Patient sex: F
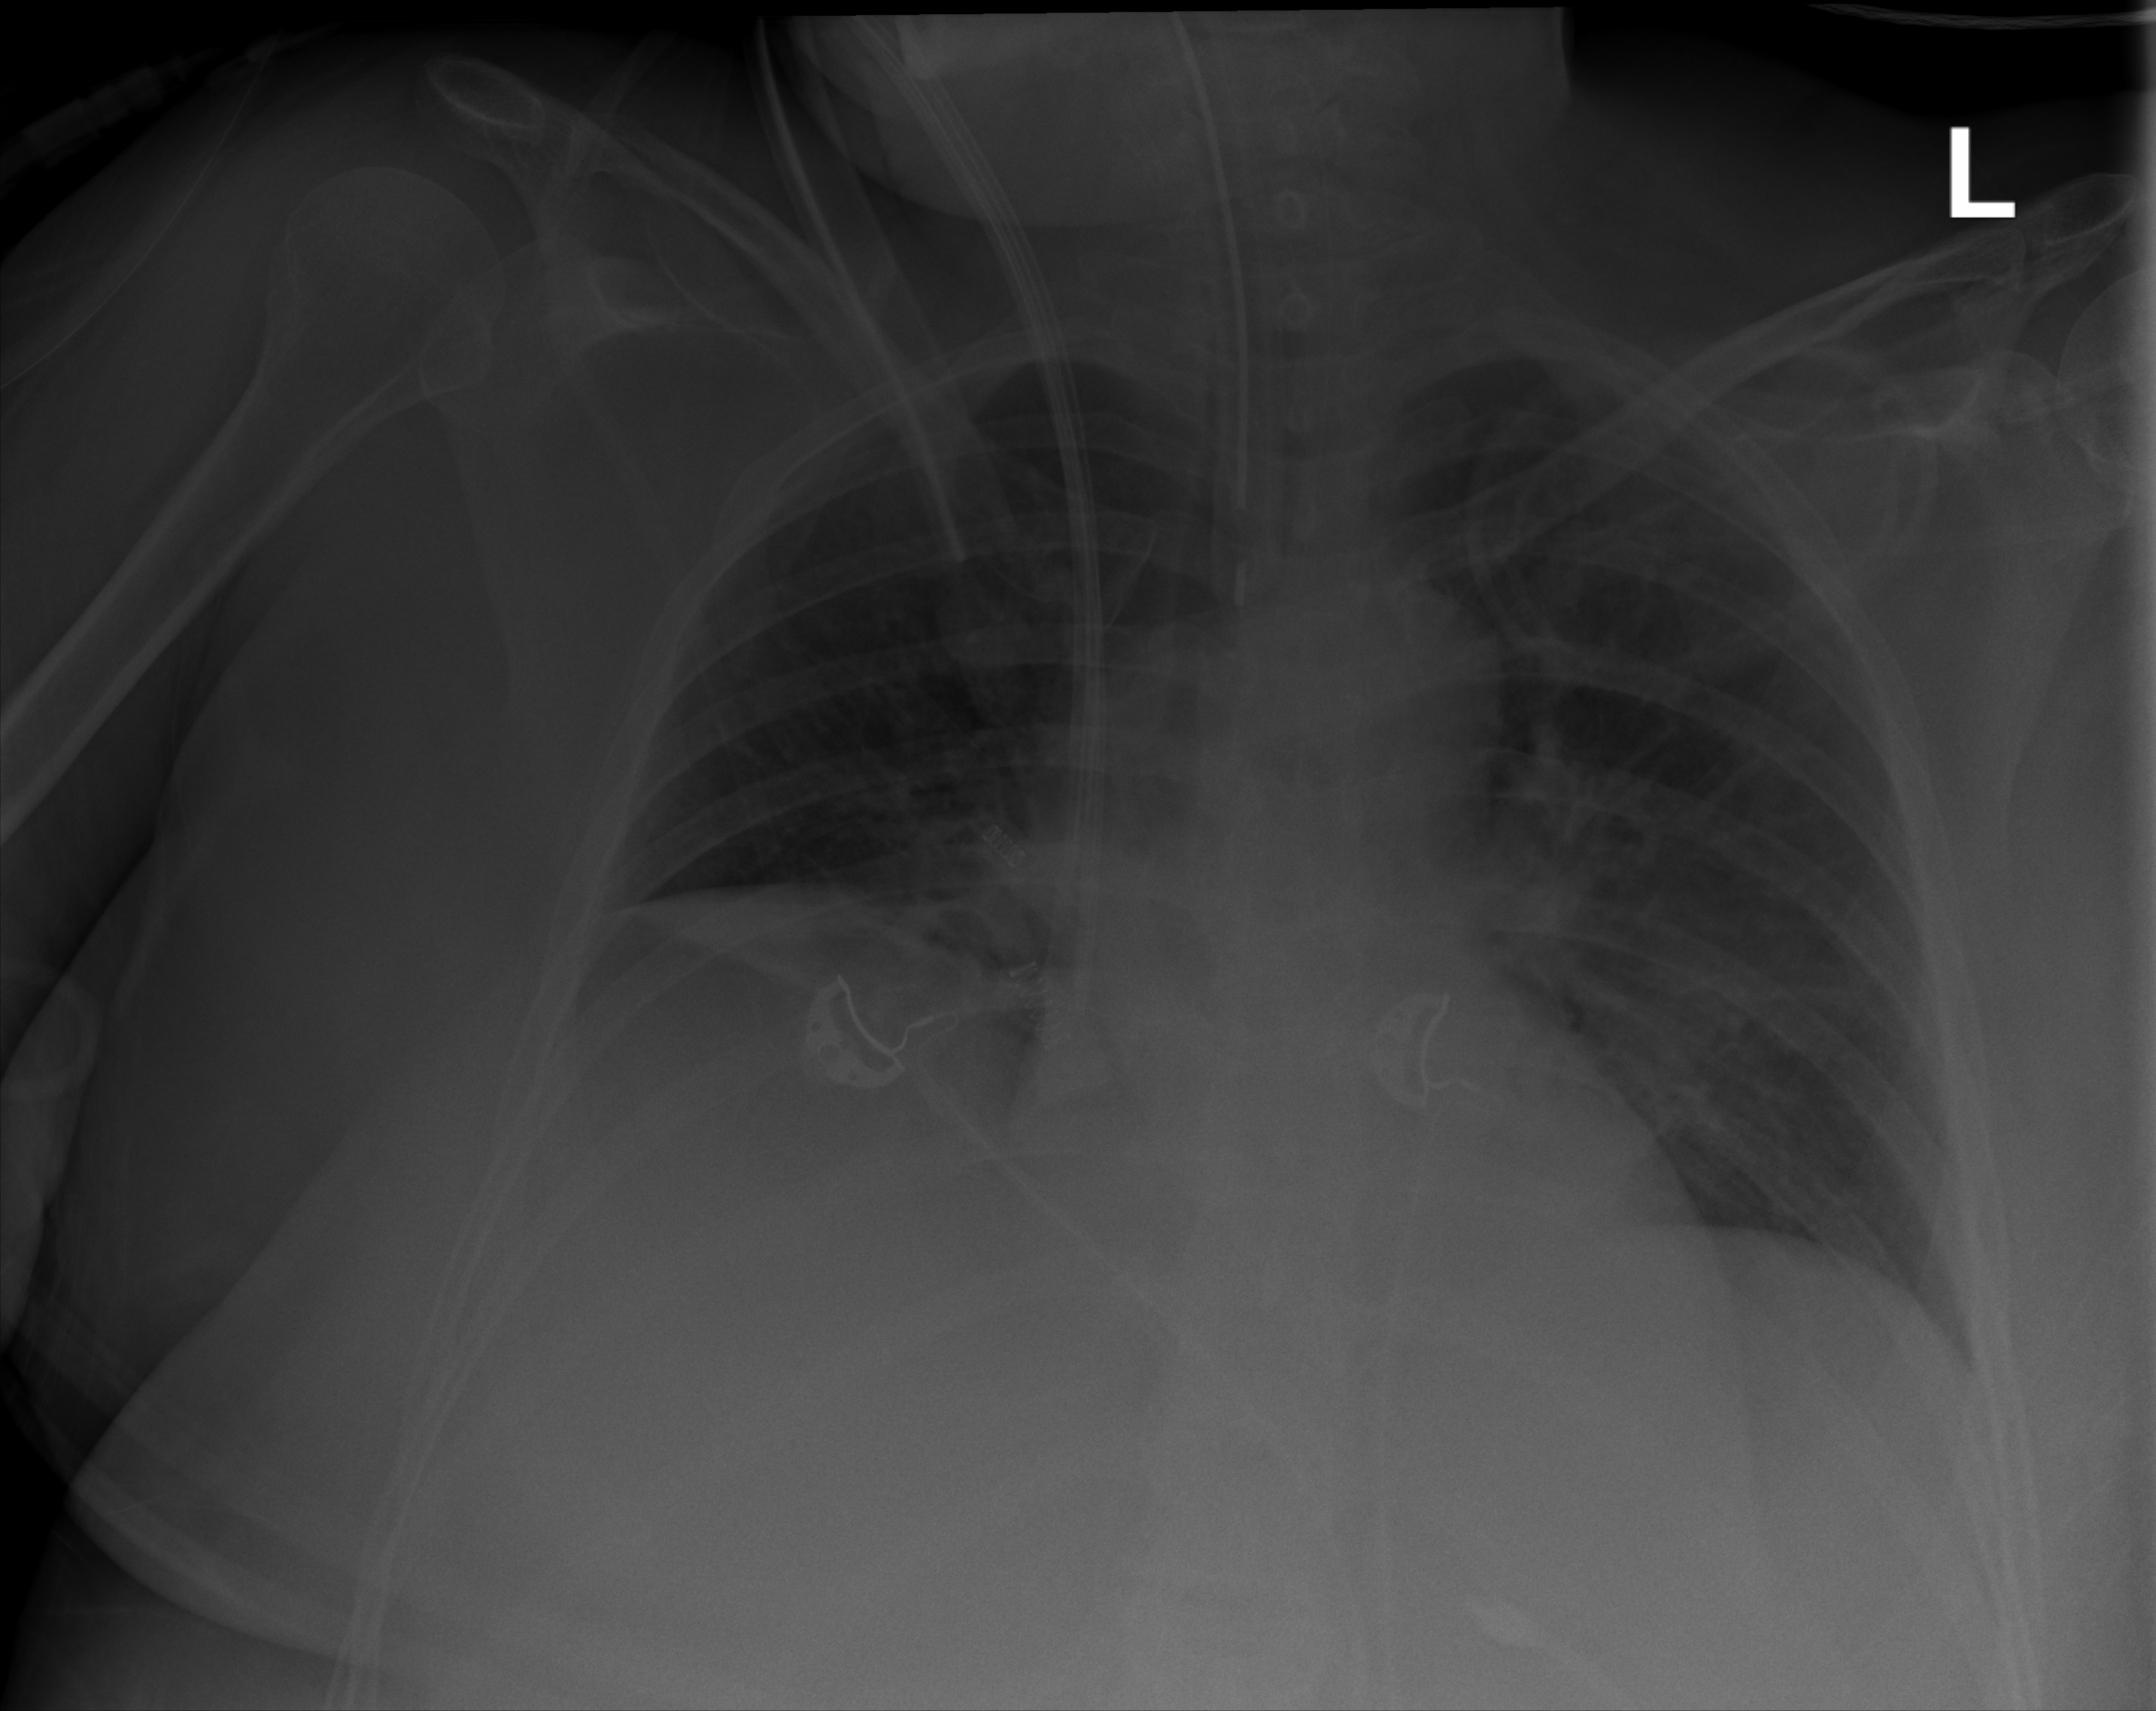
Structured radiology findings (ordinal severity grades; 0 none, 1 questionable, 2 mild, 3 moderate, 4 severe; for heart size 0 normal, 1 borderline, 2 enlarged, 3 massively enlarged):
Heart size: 2
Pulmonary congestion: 0
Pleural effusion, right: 3
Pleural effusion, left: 1
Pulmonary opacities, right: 2
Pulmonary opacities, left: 2
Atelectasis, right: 3
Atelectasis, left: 3